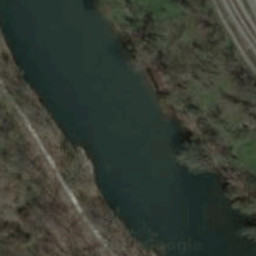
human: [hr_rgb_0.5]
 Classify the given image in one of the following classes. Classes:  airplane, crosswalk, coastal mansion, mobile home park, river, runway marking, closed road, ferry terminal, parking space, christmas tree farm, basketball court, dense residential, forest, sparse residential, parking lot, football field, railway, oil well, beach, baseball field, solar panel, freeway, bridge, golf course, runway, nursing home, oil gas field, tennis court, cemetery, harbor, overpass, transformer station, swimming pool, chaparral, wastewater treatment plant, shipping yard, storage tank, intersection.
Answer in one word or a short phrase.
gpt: river